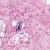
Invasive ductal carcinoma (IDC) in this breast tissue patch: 0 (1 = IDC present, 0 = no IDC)